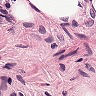
Metastatic tissue present: no